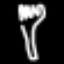
Label: fork